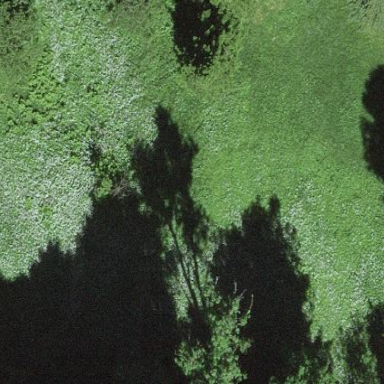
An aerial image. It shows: Beautiful meadow.